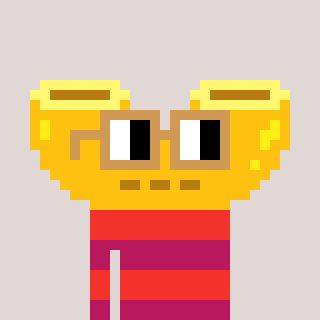
a pixel art character with square brown glasses, a macaroni-shaped head and a darkpink-colored body on a warm background